Question: I have the following super simple animation, I'm basically rotating a view 2 radians from its original angle/center, it rotates fine my only misunderstanding is why does the view move from its original position when the rotation occurs.
'''
[UIView animateWithDuration:1.0 animations:^{
self.someView.transform = CGAffineTransformMakeRotation( 2 );
}];
'''
Why does the view moves when rotated with the code above?

I'm currently trying to discern the information in the <URL>.
Understanding the anchor <URL>.
I found this threads but it doesn't show a concrete answer.
<URL>
Thanks a lot
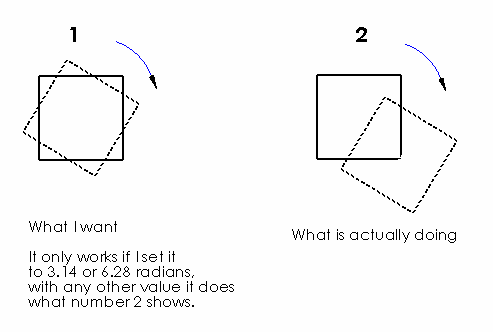
Answer: I am adding another answer due to @fs_tigre request. The problem is with the auto layouts in your xib file, unfortunately is it unknown why that affects the transform.
Now here is the steps I did to solve the issue:
1- first you need to get rid off your auto layout (yes, you have to)

2- remove all constraints and autoresizing masks for your view that will be rotated, as in the screenshot

I have made some changes for your rotation's code
'''
self.someView.layer.anchorPoint = CGPointMake(0.5, 0.5);
// one degree = pi/180. so...
// rotate by 90
CGFloat radians = (M_PI/180) * 90;
[UIView animateWithDuration:1.0 animations:^{
self.someView.transform = CGAffineTransformRotate(self.someView.transform, radians);
}];
'''
Click 'rotate' and see the magic :)